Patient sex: M
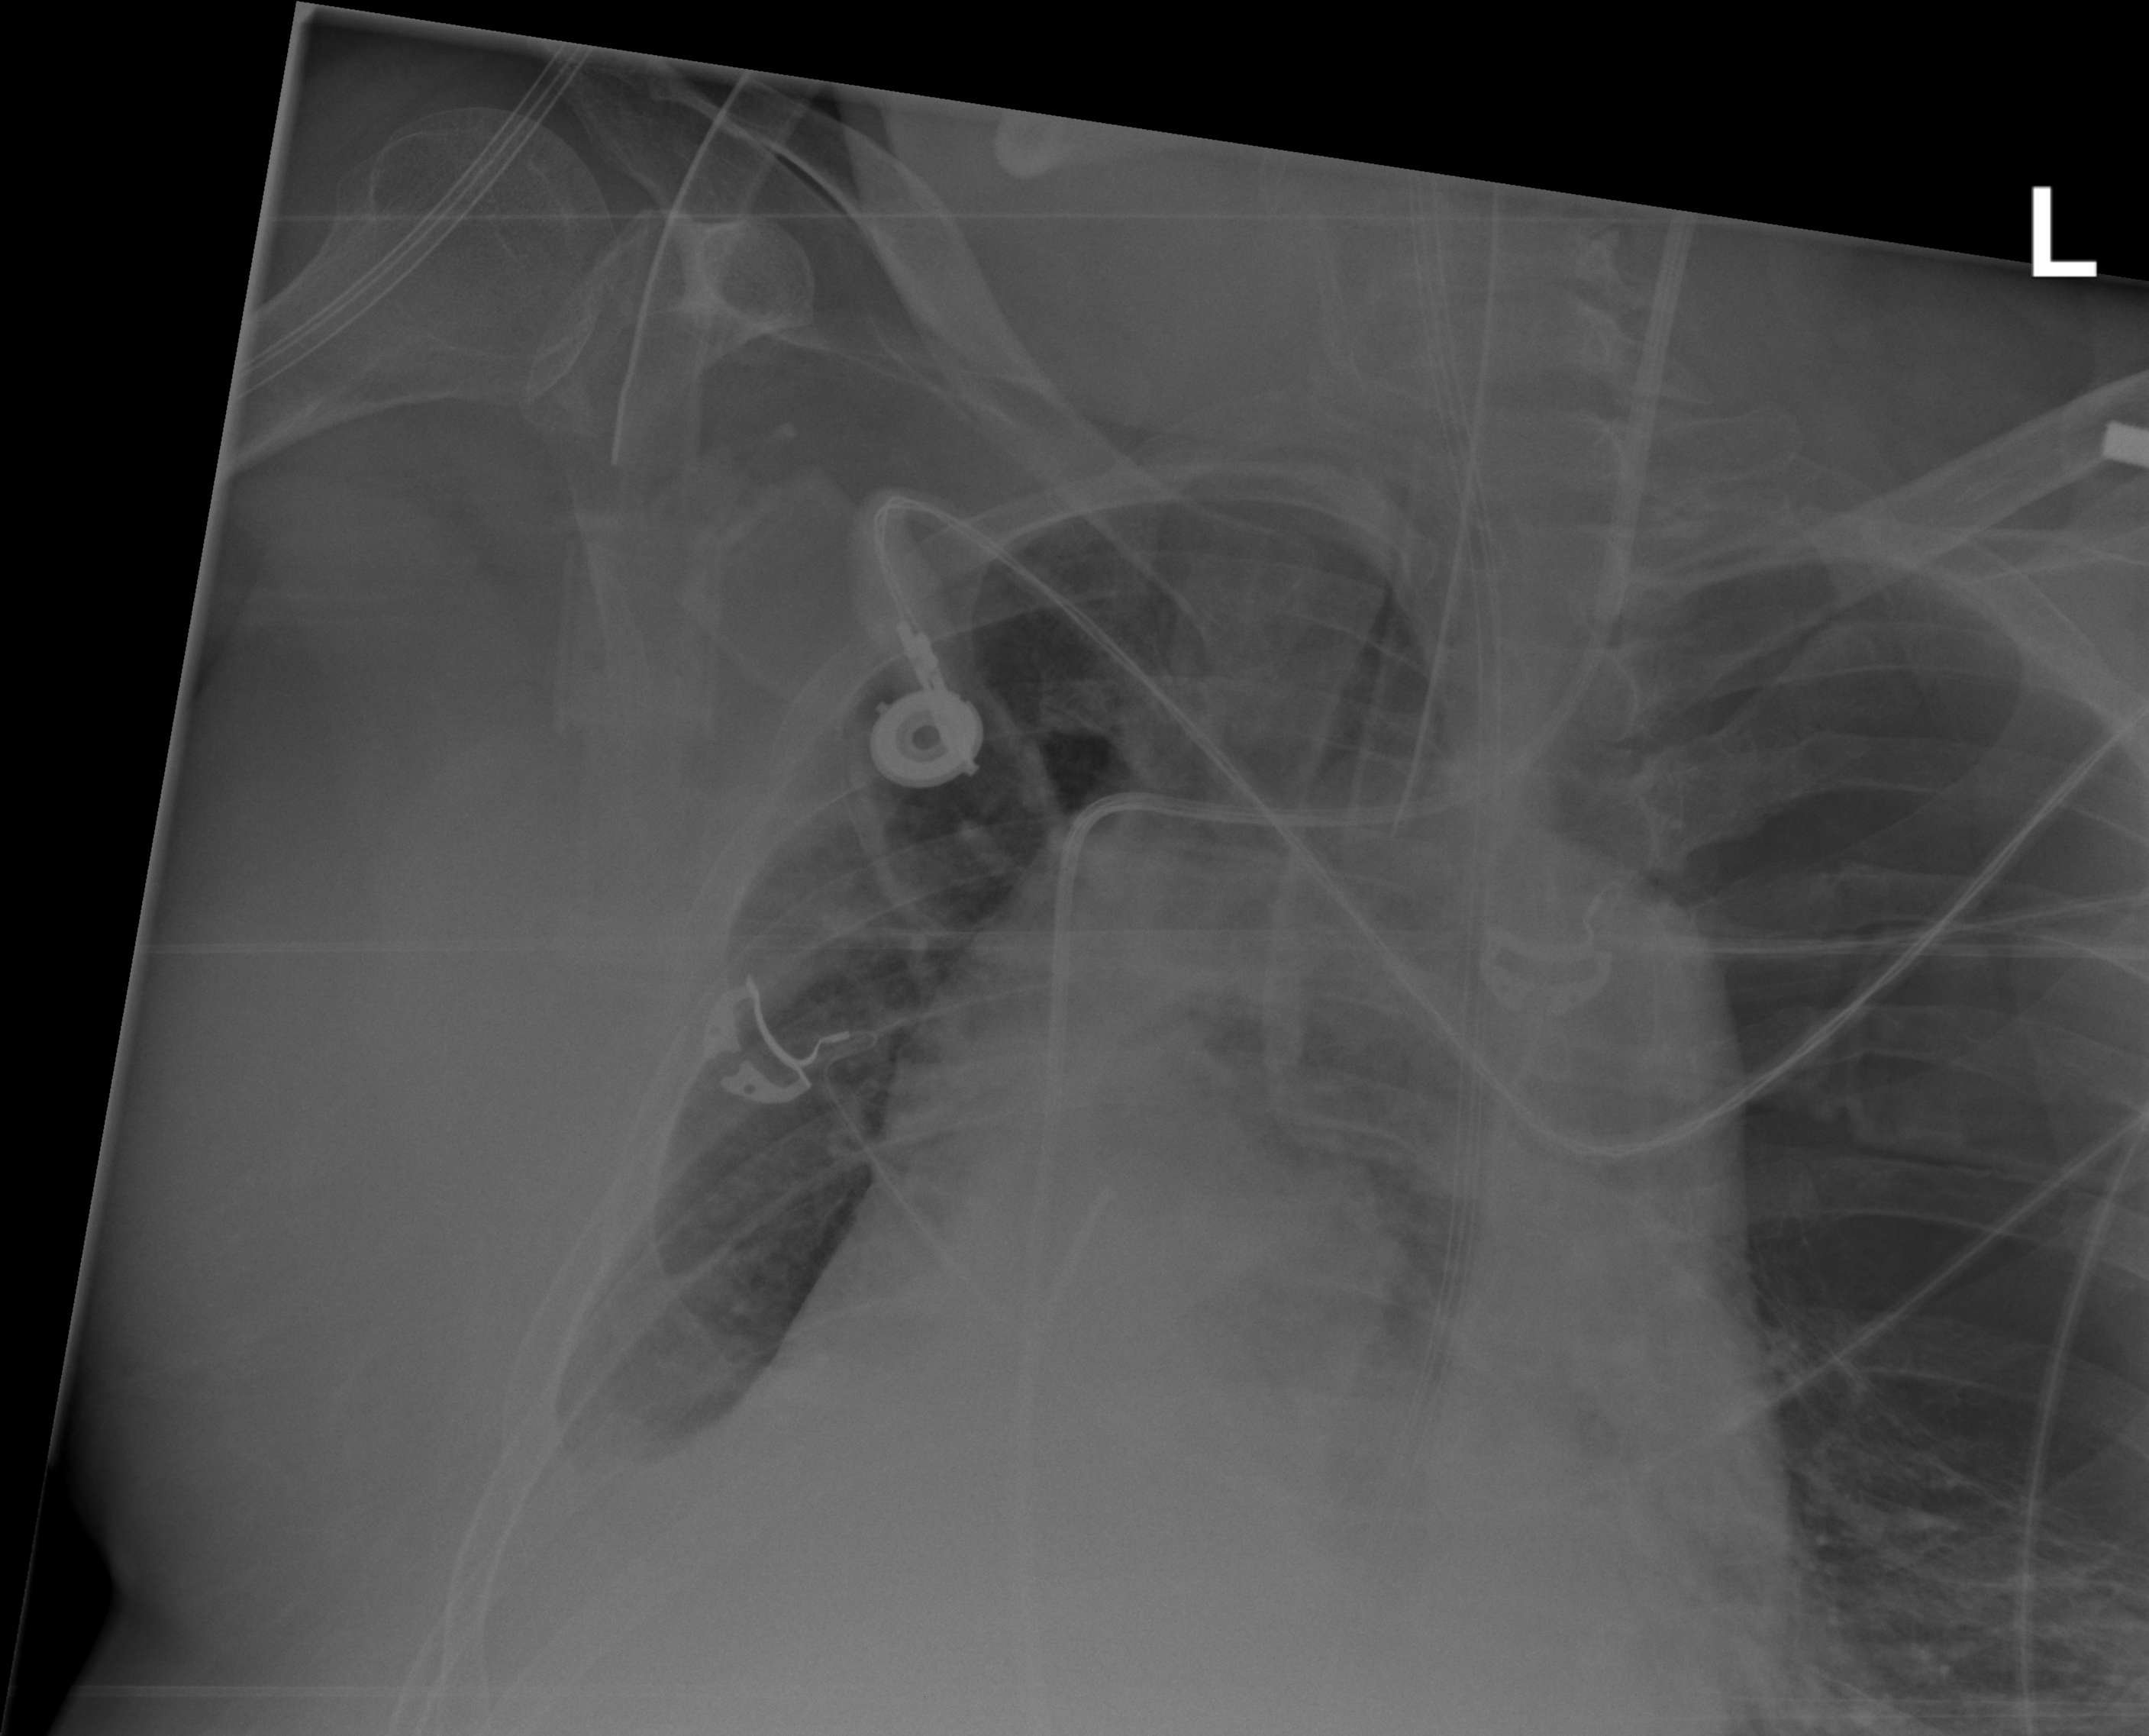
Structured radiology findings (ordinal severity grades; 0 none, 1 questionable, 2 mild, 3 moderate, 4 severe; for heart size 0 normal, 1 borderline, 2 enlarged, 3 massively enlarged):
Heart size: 0
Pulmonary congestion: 1
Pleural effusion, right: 0
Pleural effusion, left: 0
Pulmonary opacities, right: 1
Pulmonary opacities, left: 0
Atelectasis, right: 2
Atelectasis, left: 2